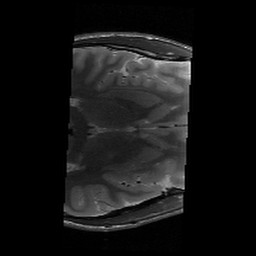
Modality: T2w
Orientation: axial
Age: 23
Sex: male
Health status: healthy
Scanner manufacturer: siemens
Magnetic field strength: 3 T
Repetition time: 6 s
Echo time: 0.064 s